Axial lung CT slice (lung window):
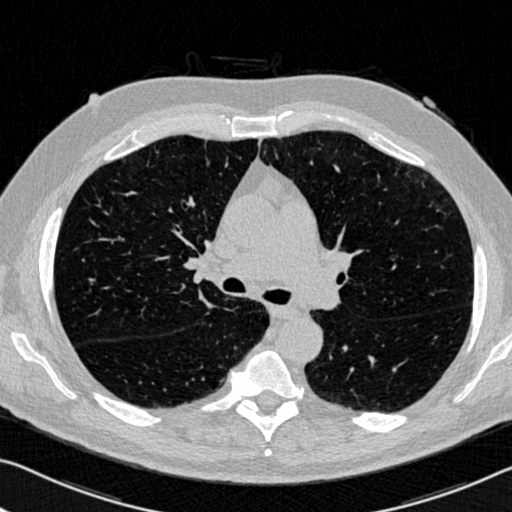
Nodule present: no